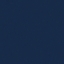
Land use / land cover class: SeaLake